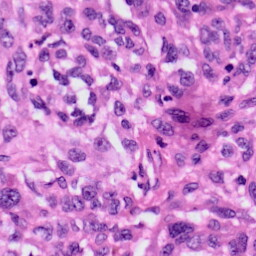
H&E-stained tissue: Skin